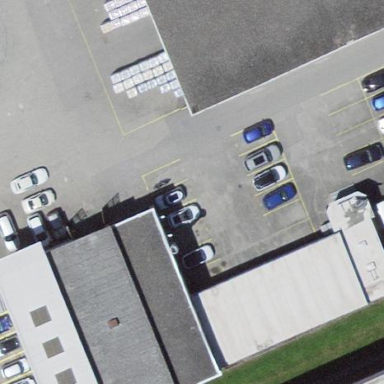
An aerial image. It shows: Building.